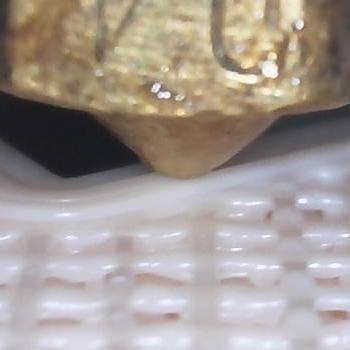
Flow rate: 89%